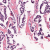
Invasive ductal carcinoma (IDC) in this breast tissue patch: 1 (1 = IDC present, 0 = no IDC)